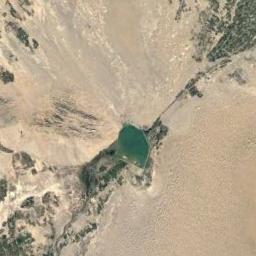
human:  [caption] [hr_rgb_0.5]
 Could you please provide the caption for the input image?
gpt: The desert has yellow sand and some mountains and an oasis is surrounded by the desert .

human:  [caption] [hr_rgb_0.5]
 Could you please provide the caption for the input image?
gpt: In the middle of the desert you can see a lake and an oasis nourished by the lake .

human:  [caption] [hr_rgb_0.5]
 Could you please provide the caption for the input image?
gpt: There are white desert with lines of green plants and a lake .

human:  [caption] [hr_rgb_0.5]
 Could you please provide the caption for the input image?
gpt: There are deep ravines in this desert .

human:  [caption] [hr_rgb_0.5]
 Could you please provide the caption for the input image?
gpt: A desert with a lake and some green land .